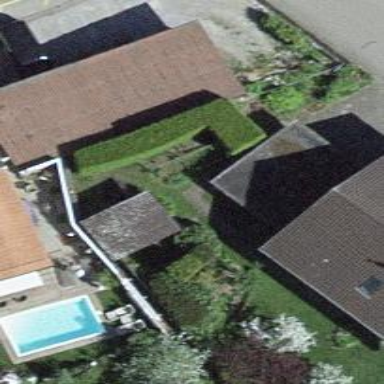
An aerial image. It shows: View of roof of building.